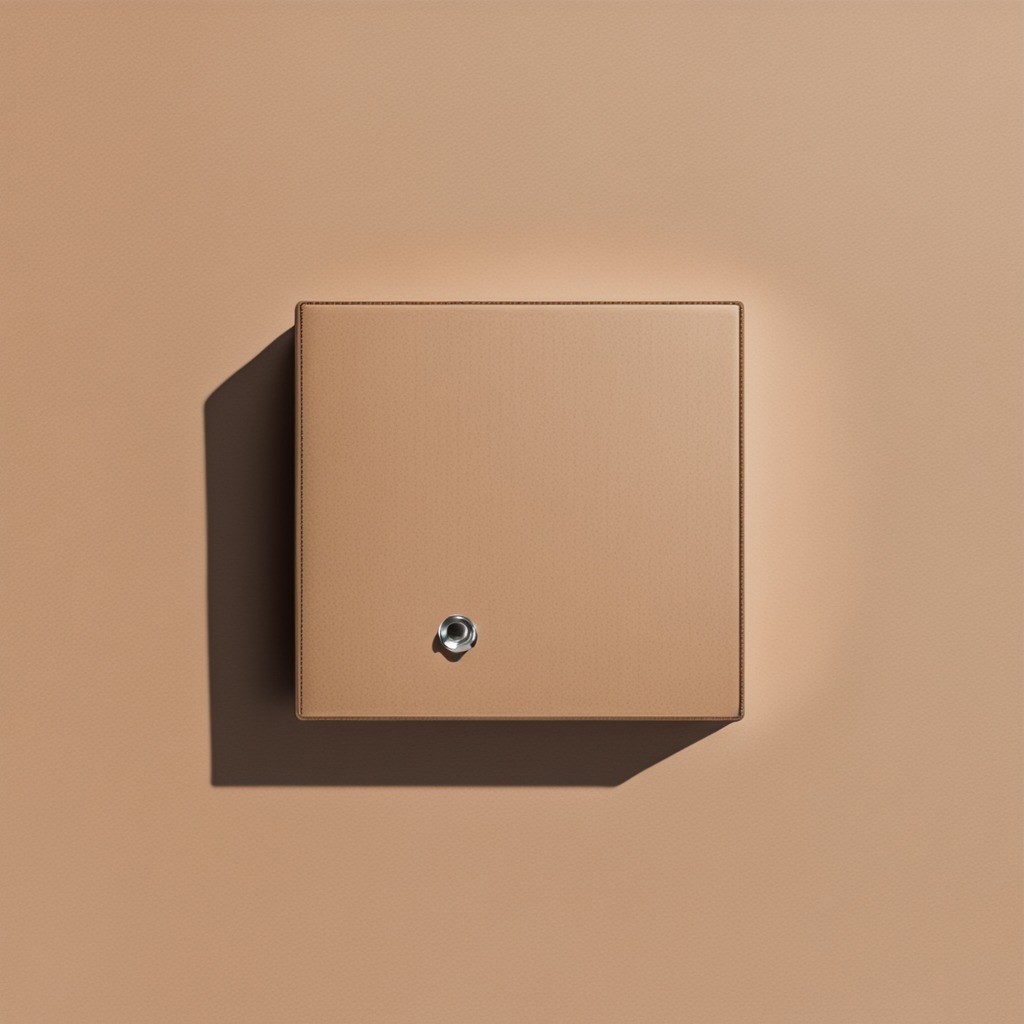
A metal nut is lying on the cardboard box surface.